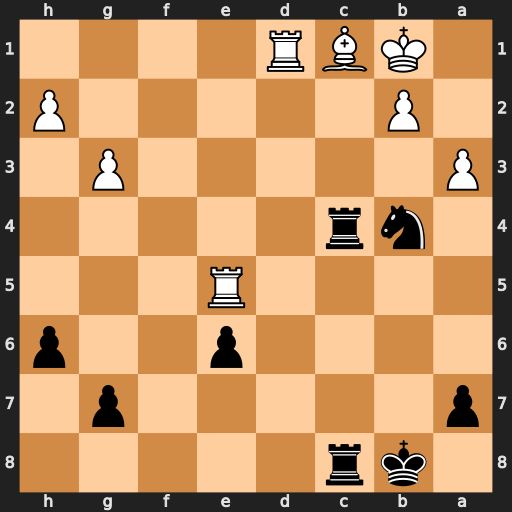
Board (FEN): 1kr5/p5p1/4p2p/4R3/1nr5/P5P1/1P5P/1KBR4
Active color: b
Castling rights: -
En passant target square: -
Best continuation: Rxc1+ Rxc1 Rxc1+ Kxc1 Nd3+ Kd2 Nxe5